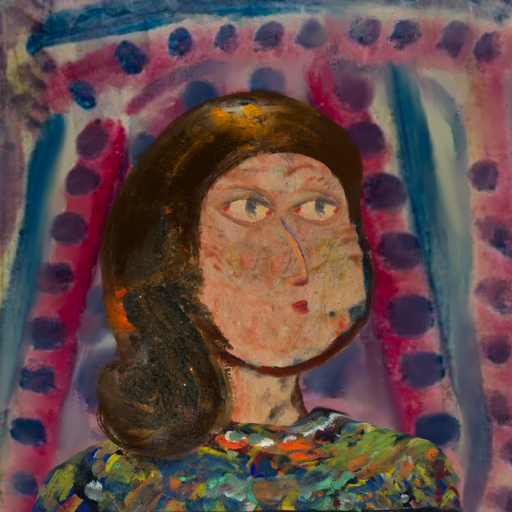
Background: HillGirl, Head And Neck Side: Orphan, Face Side: GypsyMother, Bust: An_Impression, Hair Side: Gypsy_Queen, Head Accessory: Blank, Second Necklace: Blank, Necklace: Blank, Baby: Blank